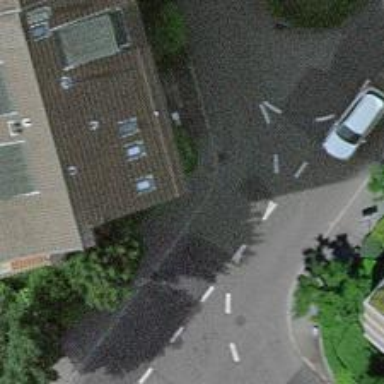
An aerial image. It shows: Kerb serving as barrier.